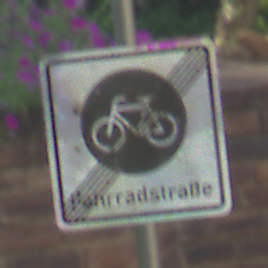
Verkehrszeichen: EndeFahrradstrasse
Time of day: MorningAfternoon
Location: Outdoor (Urban)
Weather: PartlyCloudy
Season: NotSpecified
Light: Natural